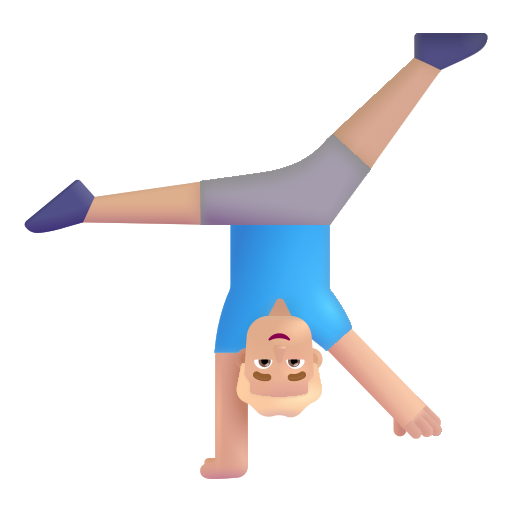
man cartwheeling color  light